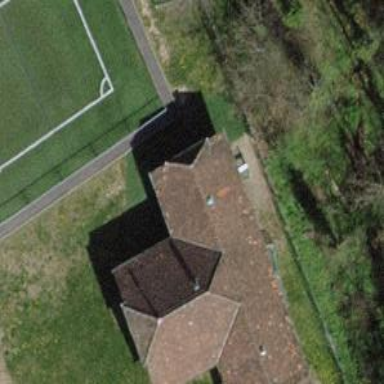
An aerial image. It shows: View of roof of building.